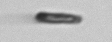
Label: fiber